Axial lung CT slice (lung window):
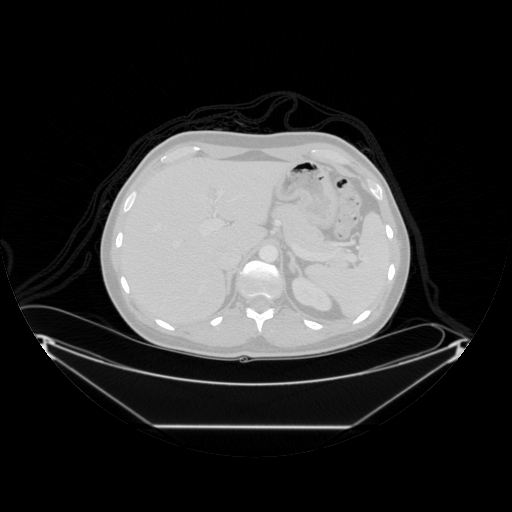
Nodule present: no